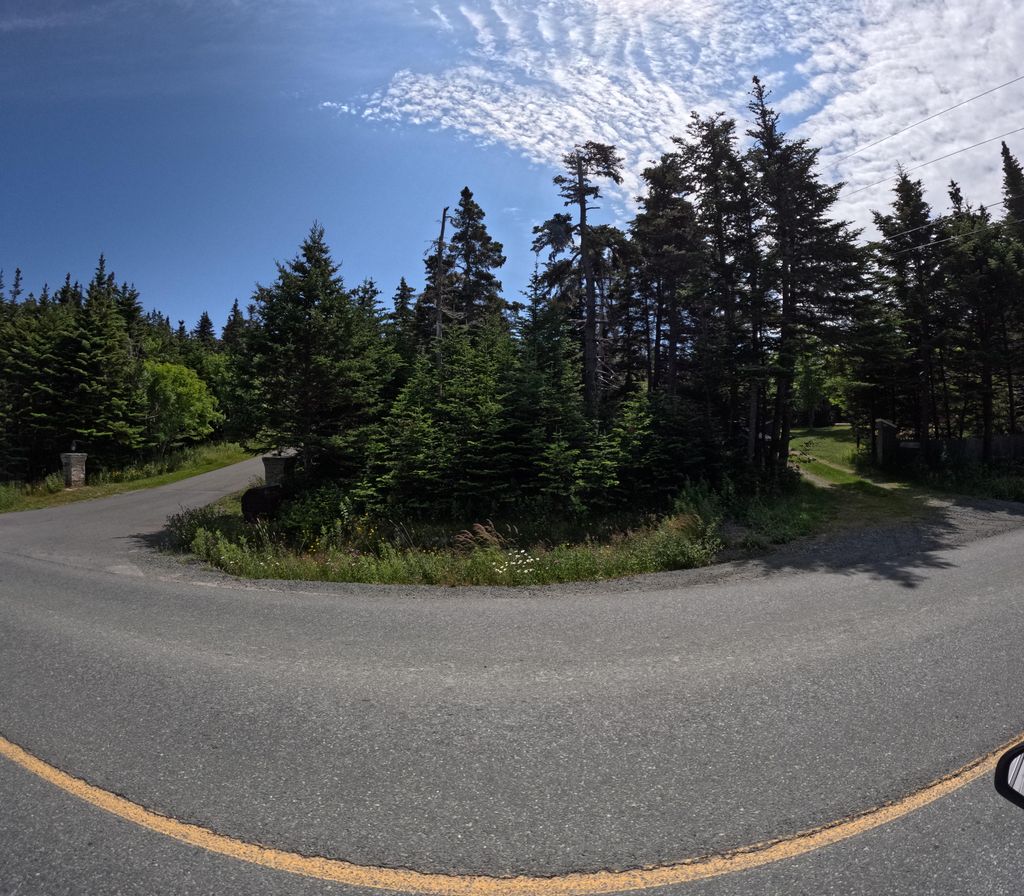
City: st_johns